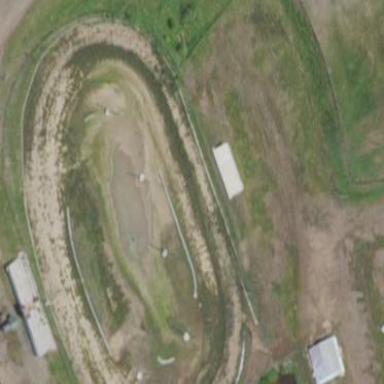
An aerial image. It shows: Unpaved raceway designed for motor sports.